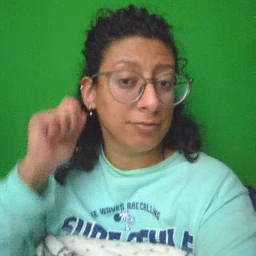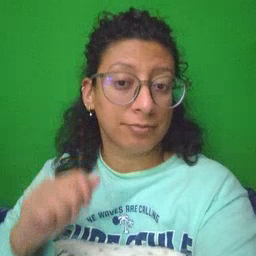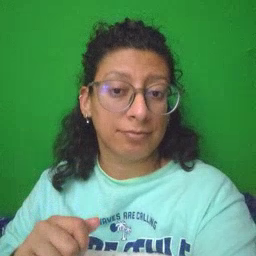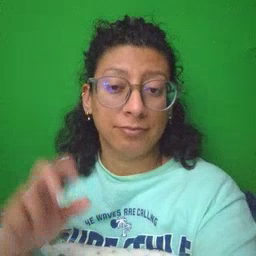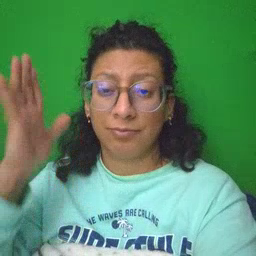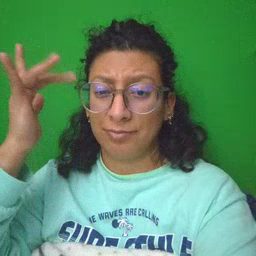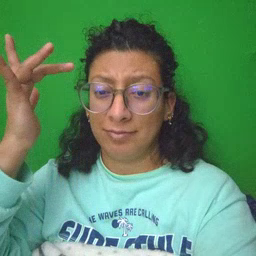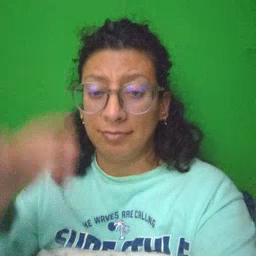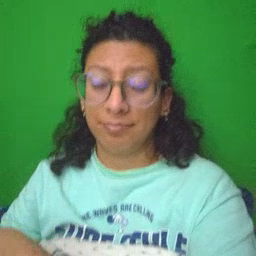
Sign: why